Question: I am trying to parse an XML file in java, after I have to represent it as a tree using Jframe like this
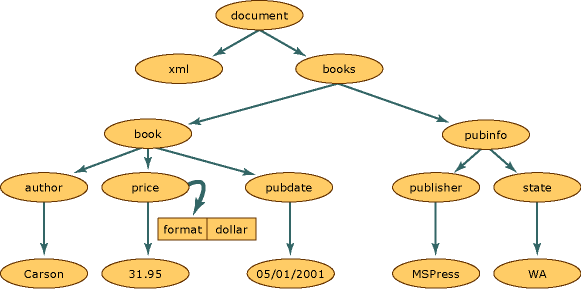
Answer: Trees are generally one of the easier linked constructs to lay out like this, because paths generally don't "merge" or "cross".
You can approach it in a roughly tabular way by traversing the tree "left to right": start at the root, and draw its representation at the top left of the area. Then, traverse its "left" branch one level at a time, drawing those nodes' representations on successively lower "rows", in the same "column" as the root. Then, as you move to the "right"-side nodes, draw that node in the next "column" available to the right on the same level. This will produce a ramp-shaped graph of the tree's structure.
You can add some pre-analysis of the number of levels and nodes at each level, which will allow you to "center" the tree into a rough pyramid shape by knowing the maximum number of levels the graph will require and the number of nodes at each level of that graph. But, that requires traversing the entire graph before you start drawing anything.
As for "arranging" a tree's nodes so they fit in the smallest area without arrows crossing or overlapping, that's a problem with a scope far exceeding the average SO answer.